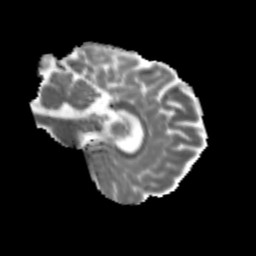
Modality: MD
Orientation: sagittal
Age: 24
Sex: male
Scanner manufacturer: siemens
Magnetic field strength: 3 T
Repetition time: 3.5 s
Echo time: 0.125 s